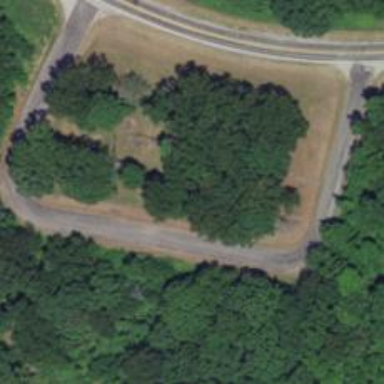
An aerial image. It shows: Rest area on the road.